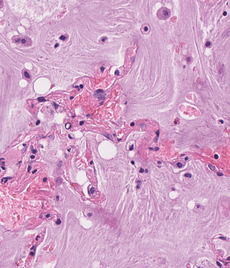
Tumor epithelial tissue: no
Tumor-associated stroma tissue: no
Normal tissue: yes